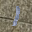
Label: 1